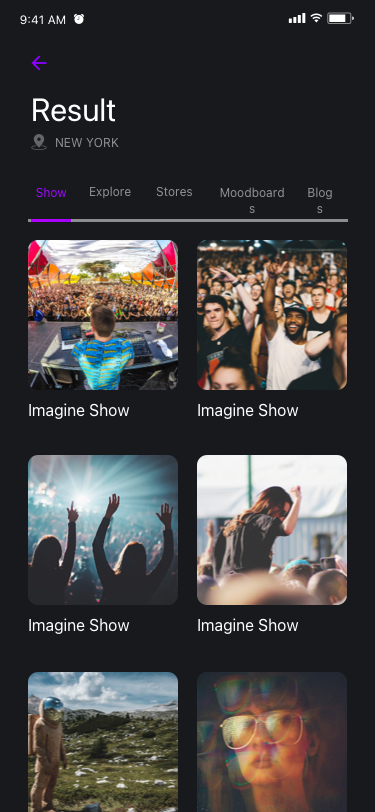
Text in this UI design:
UI Text/Heading/H4/Hightlight
UI Text/Heading/H5/Brandcolor
Result
NEW YORK
Show
Explore
Stores
Moodboards
Blogs
Imagine Show
Imagine Show
Imagine Show
Imagine Show
9:41 AM